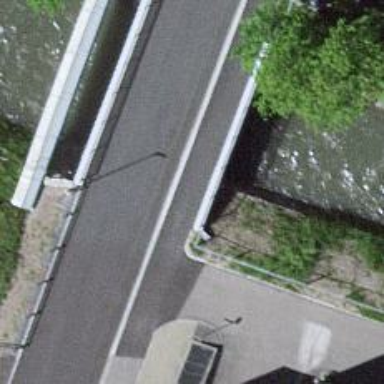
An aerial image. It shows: Sidewalk bridge over footway.